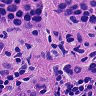
Metastatic tissue present: yes